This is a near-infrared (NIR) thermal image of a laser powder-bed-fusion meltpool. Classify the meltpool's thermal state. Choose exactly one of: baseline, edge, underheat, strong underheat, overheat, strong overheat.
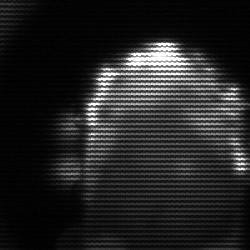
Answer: baseline